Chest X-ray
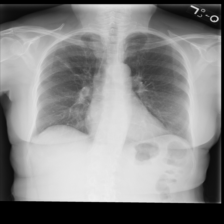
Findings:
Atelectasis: negative
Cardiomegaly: negative
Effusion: negative
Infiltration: negative
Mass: negative
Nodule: negative
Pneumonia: negative
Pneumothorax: negative
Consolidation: negative
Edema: negative
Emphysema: negative
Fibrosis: negative
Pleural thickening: negative
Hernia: negative